Field crop: maize
Growth stage: 1
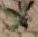
Species: atriplex